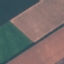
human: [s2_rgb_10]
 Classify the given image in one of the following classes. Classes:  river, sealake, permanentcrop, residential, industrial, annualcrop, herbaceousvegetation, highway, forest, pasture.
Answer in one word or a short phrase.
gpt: AnnualCrop